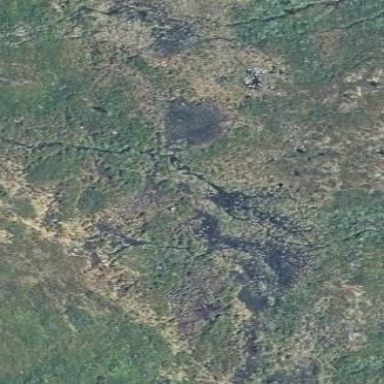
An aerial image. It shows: Bog wetland area.